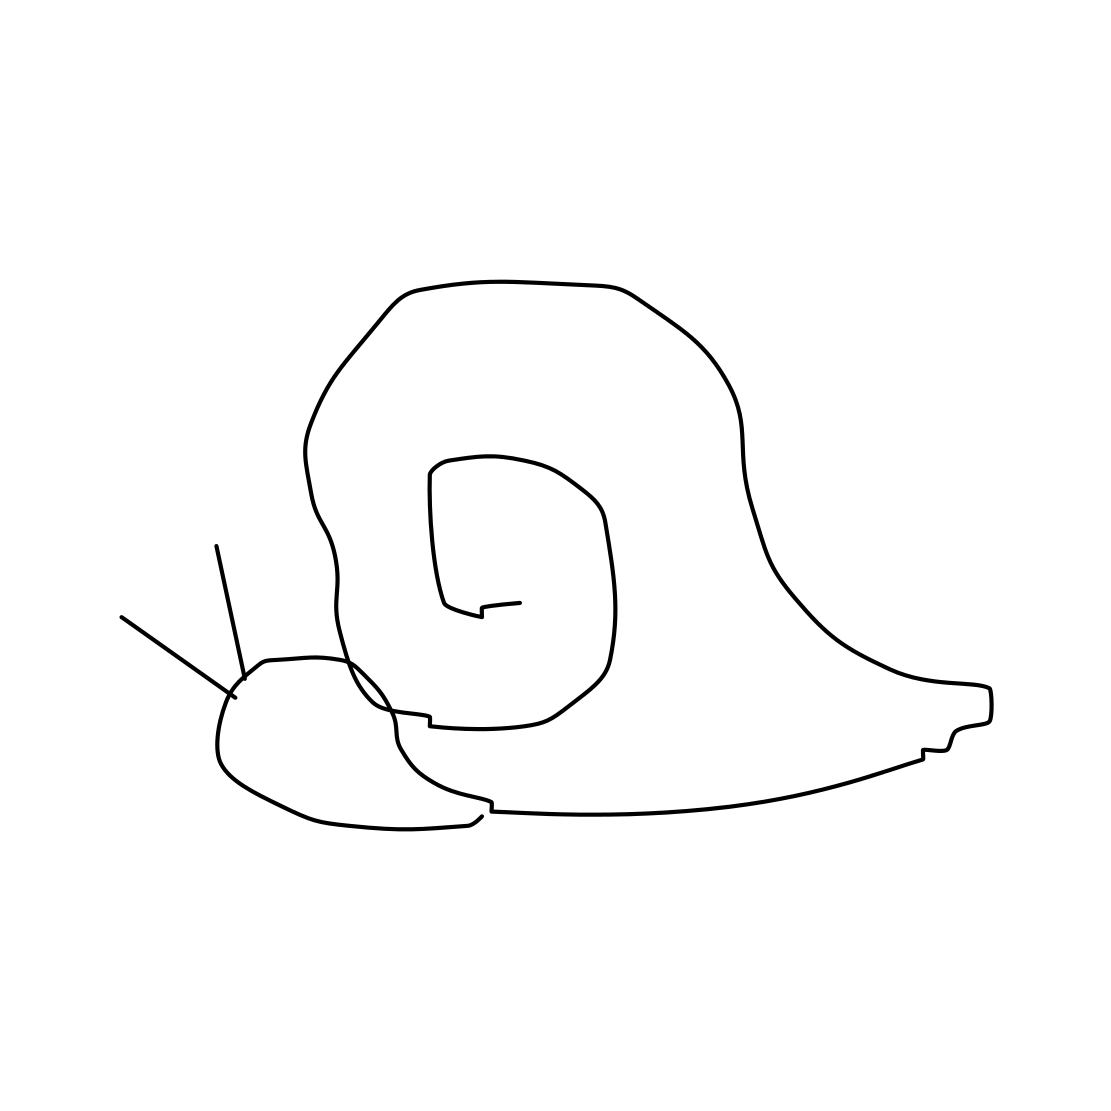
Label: snail